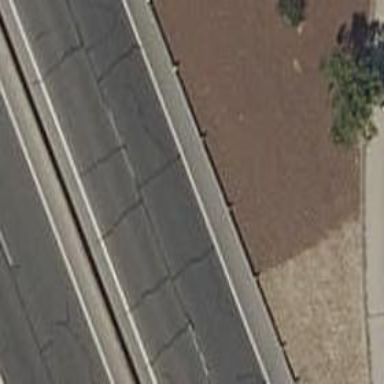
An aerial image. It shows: Trunk motorroad.